Question: I made my gitrepository and committed it.
Inserted one java-file and wanted to to compile it ,but it gave me this:
'''
Bernard@BERNARD-PC /c/users/bernard/desktop/git2 (master)
$ javac TestGUI.java
sh.exe": javac: command not found
'''
It used to work in school on their computer,but at home on my laptop I cant make it work.
EDIT : I added javac as environment variable:
EDIT :
Short term solution for the duration of the runtime of gitbash enter:
'''
'export PATH=$PATH:"/C/Program Files/Java/jdk1.7.0_21/bin/"'
'''
Long term solution so you can reuse this command after shutting down and rebooting gitbash:
(for win7)
Create a file called .bashrc under Users/username.
Open with notepad and add 'export PATH=$PATH:"/C/Program Files/Java/jdk1.7.0_21/bin/"'
Finished
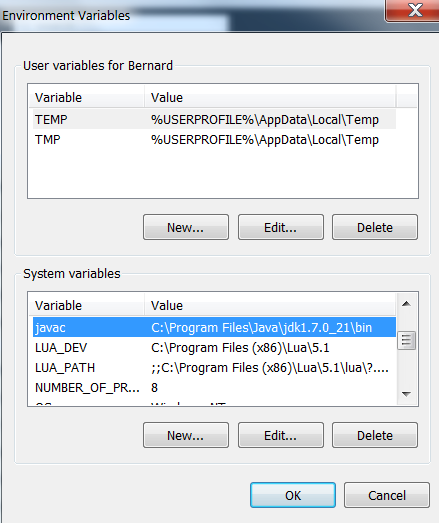
Answer: You need to add javac parent folder to your PATH.
'''
export PATH=$PATH:"/C/Program Files/Java/jdk1.7.0_21/bin/"
'''
You can <URL>.